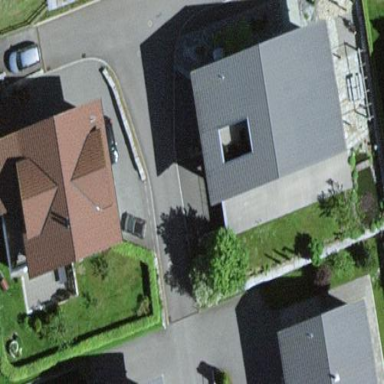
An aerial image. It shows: Simple house.